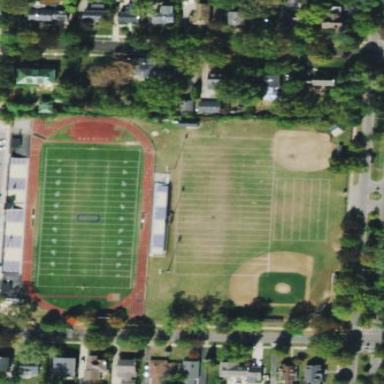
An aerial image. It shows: American football pitch for leisure and sport activities.